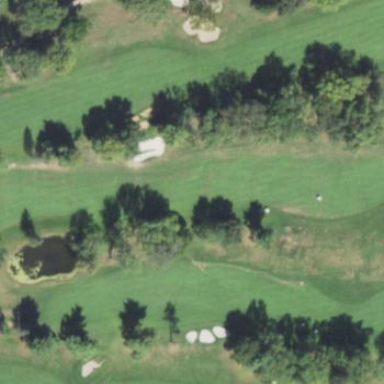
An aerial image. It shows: Grassy area designated as golf fairway.